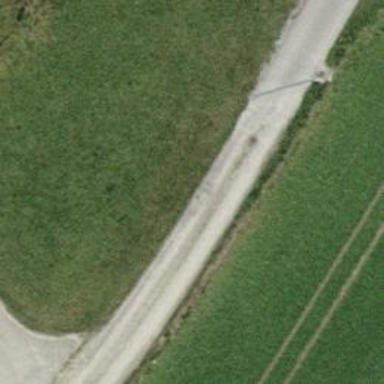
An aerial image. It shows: Track with grade 1 quality.